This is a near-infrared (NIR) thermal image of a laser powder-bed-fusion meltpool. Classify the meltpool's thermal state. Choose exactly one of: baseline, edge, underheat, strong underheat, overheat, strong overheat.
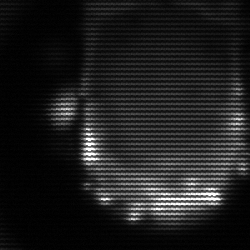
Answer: baseline